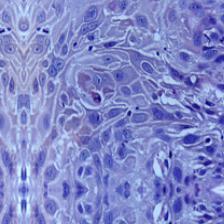
Diagnosis: OSCC